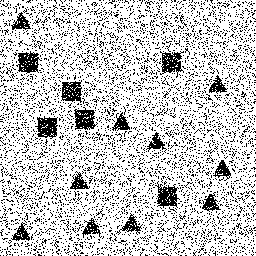
Squares: 6
Triangles: 10
Stars: 0
Total shapes: 16